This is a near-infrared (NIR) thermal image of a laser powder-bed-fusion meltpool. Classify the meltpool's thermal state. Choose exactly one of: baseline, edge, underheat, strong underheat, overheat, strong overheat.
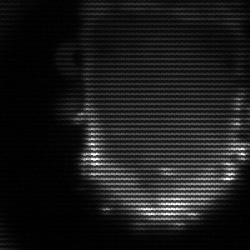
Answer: baseline